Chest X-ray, PA view. Patient: 62 years old, sex F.
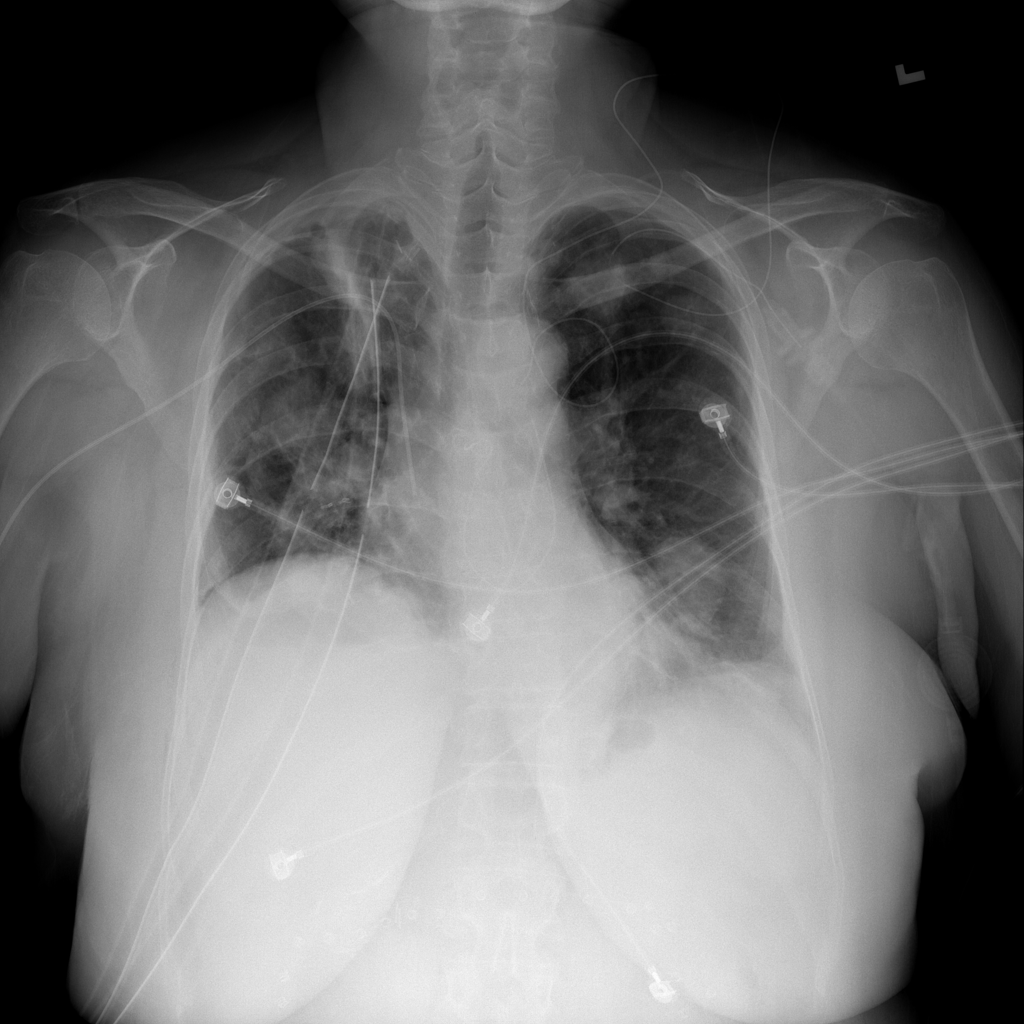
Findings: Atelectasis, Infiltration, Mass, Pneumothorax